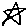
Label: star